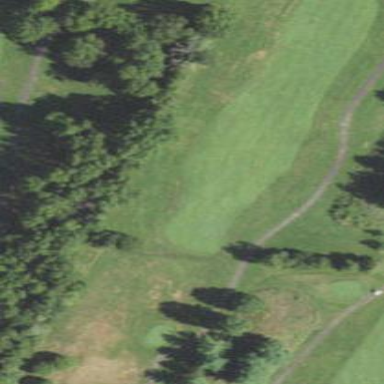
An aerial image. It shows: Area with grass used as rough in golf course.